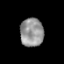
Tissue: prostate
Cell type: Myeloid cells
Senescence score: 0.3282
Nuclear area (px): 652
Mean DAPI intensity: 149.009